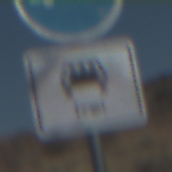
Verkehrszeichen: MehrfachbesetzePersonenkraftwagenFrei
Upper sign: Busssonderstreifen
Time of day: Midday
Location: Outdoor (Nature)
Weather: Clear
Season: NotSpecified
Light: Natural